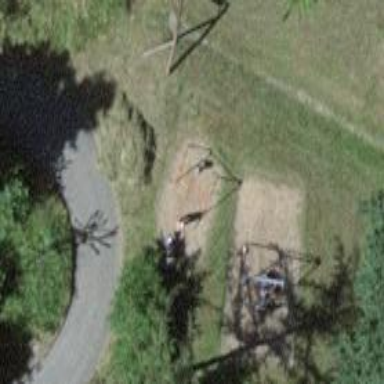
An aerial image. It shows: Playground area for leisure land.